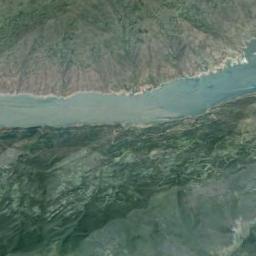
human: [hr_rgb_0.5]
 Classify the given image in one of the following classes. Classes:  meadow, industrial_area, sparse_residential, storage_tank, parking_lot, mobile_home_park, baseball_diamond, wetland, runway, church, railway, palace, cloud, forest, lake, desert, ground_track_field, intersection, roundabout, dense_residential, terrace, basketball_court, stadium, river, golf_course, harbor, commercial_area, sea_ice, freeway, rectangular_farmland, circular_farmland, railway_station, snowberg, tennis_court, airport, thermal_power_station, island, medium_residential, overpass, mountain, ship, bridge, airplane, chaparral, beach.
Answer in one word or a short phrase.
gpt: river